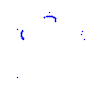
Particle: pion